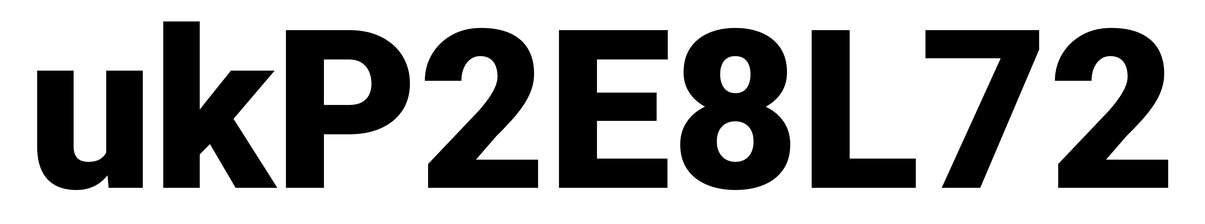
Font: Roboto_Black